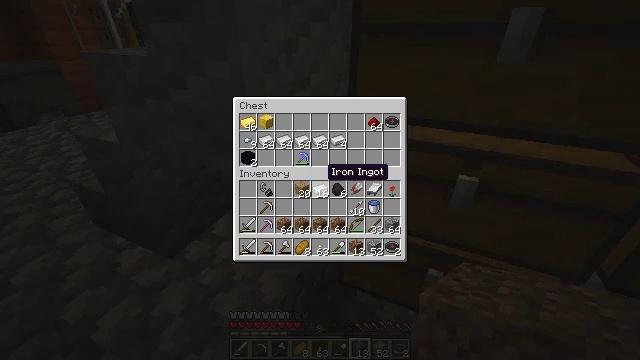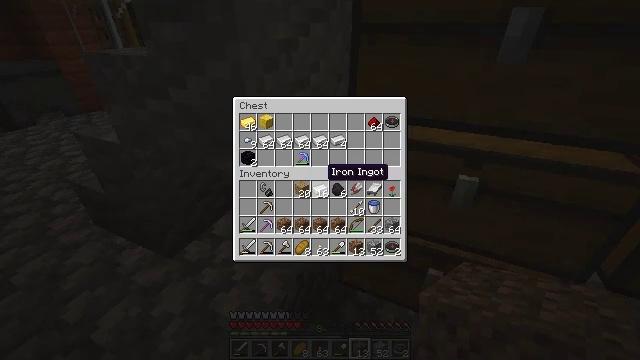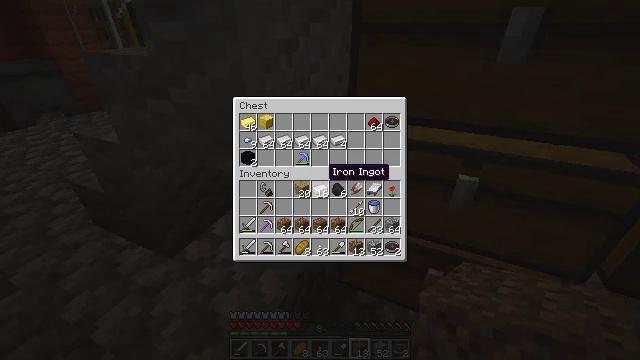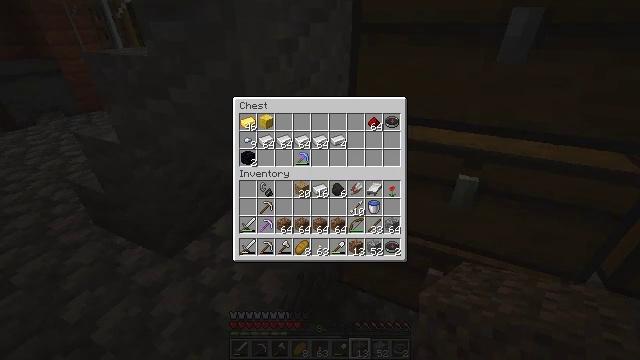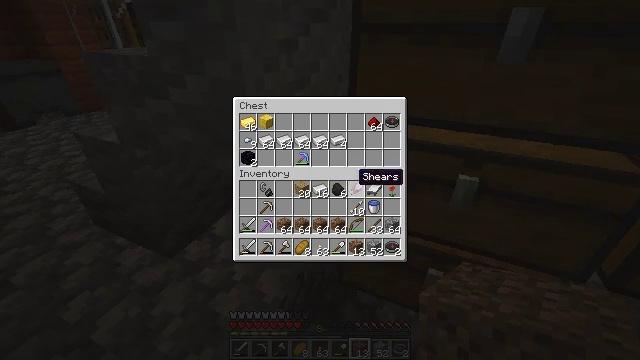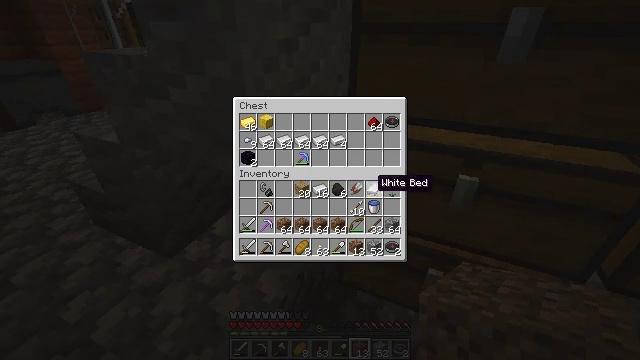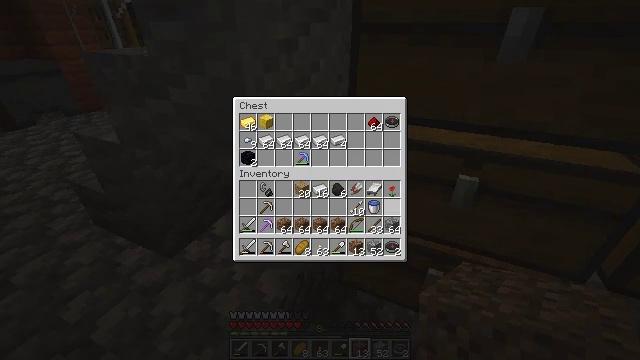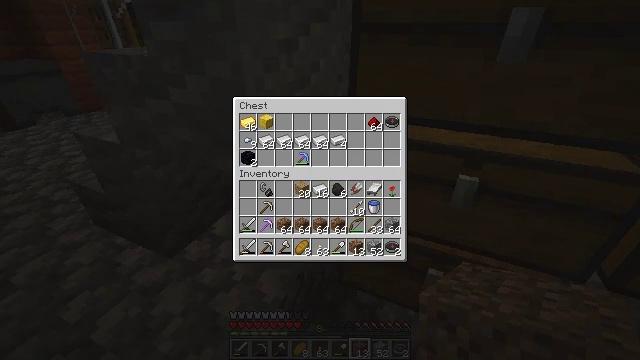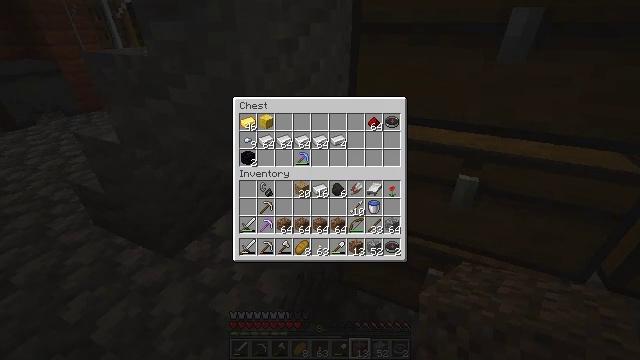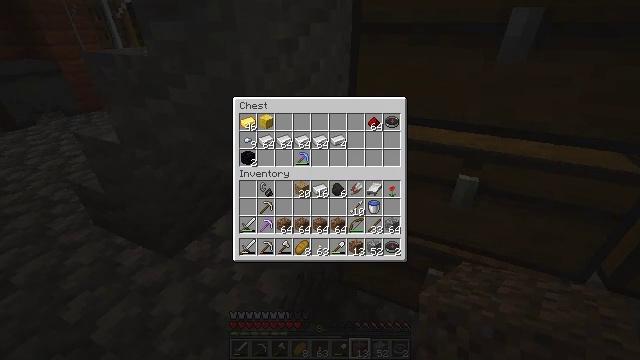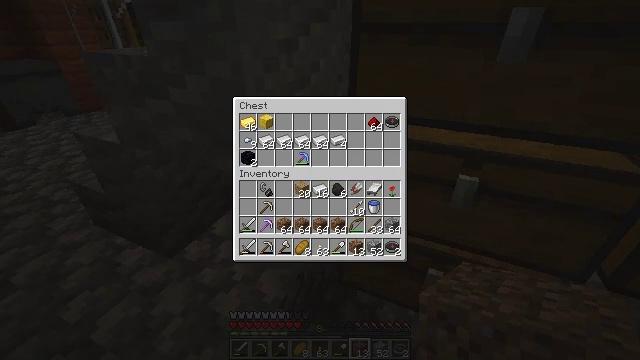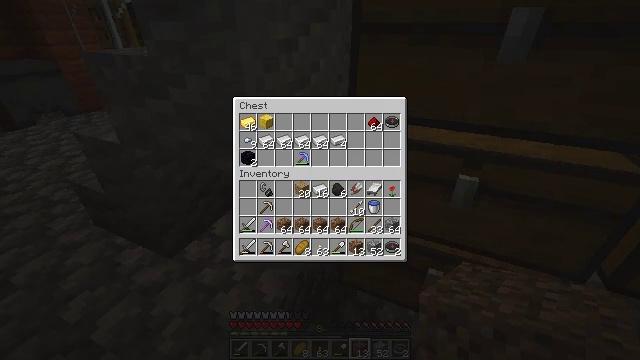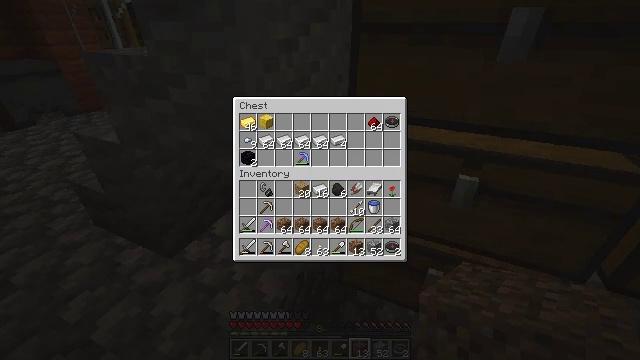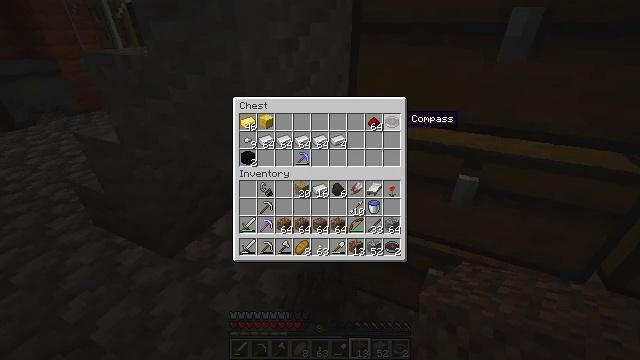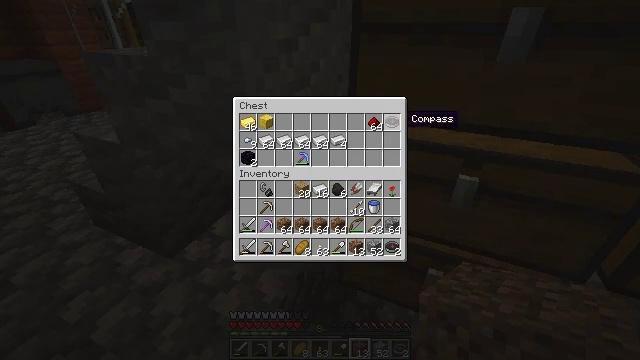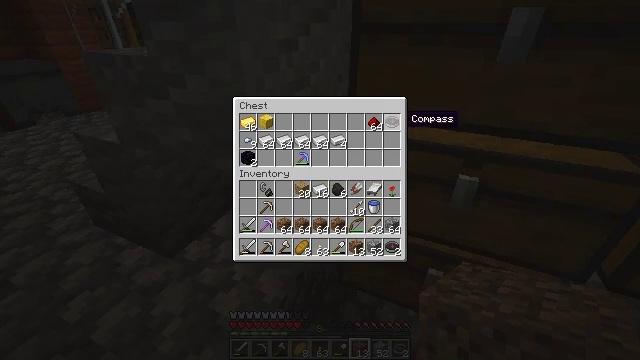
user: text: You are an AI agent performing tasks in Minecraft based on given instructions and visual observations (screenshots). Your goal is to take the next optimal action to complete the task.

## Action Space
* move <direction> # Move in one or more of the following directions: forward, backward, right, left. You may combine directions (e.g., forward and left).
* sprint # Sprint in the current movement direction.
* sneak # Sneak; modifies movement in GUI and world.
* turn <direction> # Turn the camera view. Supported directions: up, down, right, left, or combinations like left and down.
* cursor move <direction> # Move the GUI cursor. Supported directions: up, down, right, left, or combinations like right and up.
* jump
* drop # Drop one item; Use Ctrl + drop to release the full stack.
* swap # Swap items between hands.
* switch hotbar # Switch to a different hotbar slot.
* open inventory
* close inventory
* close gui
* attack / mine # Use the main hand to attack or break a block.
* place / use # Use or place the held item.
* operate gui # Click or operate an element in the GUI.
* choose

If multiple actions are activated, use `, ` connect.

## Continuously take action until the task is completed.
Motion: motion action
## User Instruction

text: Craft a map by arranging paper and a compass on a crafting table.
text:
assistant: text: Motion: no_op
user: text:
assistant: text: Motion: no_op
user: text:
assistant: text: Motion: turn right
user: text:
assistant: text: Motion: turn right
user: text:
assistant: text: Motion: turn right
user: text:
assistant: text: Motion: turn right and down
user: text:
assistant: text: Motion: turn right
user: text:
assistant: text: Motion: no_op
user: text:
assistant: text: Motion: turn up
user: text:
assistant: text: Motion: turn up
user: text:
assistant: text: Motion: turn up
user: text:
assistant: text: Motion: turn up
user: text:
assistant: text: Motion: no_op
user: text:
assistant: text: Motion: no_op
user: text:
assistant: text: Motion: no_op
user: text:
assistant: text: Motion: no_op
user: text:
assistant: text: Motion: no_op
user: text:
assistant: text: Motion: no_op
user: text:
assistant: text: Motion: no_op
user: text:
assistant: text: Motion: no_op
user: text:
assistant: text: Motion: no_op
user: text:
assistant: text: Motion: no_op
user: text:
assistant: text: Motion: no_op
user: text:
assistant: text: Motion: no_op
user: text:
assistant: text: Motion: no_op
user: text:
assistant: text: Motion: no_op
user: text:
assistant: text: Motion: no_op
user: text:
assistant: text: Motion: no_op
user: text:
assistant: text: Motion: no_op
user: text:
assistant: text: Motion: no_op